Question: i have this for loop that generates labels for each data entry in the array? what i need to do now is write an if statement to check if a certain label is clicked because only that one id has more data in it to display in the next page, for the rest of the buttons i only want an alert to pop up saying there is no data available! following is the picture of the results and actual code!
PIC:

i only want purchase sundry's label's id to go to next page the rest should throw alert!
here is code:
'''
$(document).ready(function() {
$.getJSON("http://41.134.206.60/wf7_api/api/inbox/johnny", function(data){
for(var i = 0; i < data.length; i++) {
var high = data[i].High;
var medium = data[i].Medium;
var low = data[i].Low;
var sum = high + medium + low;
$("#showdata").html("tasks");
$("#shownames").append("<label id="+ data[i].ProcessID +" onclick="+"redirectme();"+" style="+"text-align:center;"+"font-size:x-large;"+">"+ data[i].ProcessName +"</label><label style="+"font-size:x-large;"+">("+sum+")</label><labels class="+"lowpic"+" id="+"righty"+">"+low+"</labels><labels class="+"mediumpic"+" id="+"righty"+">"+medium+"</labels><labels class="+"highpic"+" id="+"righty"+">"+high+"</labels></br>");
};
} , 'json');
});
function redirectme(){
var r = document.getElementById("76");
window.location.href = "Datapage.html";
}
'''
what currently is happening is every label is going to Datapage.hmtl, i only want the one label with a specific id to go to the datapage.html, the rest should throw an alert? how do i get this done? i am new to this!
using cordova/html5/javascript/jquery/visual studio 2010
thanks in advance
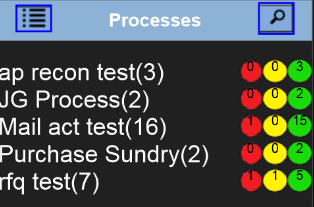
Answer: This whole section of code needs a rewrite but if you just need it to work then this is what you need to change:
'''
$("#shownames").append("<label id="+ data[i].ProcessID +" onclick="+"redirectme(" + data[i].ProcessID + ");"+" style="+"text-align:center;"+"font-size:x-large;"+">"+ data[i].ProcessName +"</label><label style="+"font-size:x-large;"+">("+sum+")</label><labels class="+"lowpic"+" id="+"righty"+">"+low+"</labels><labels class="+"mediumpic"+" id="+"righty"+">"+medium+"</labels><labels class="+"highpic"+" id="+"righty"+">"+high+"</labels></br>");
'''
And the handling function:
'''
function redirectme(processId){
if(processId == 76)
{
window.location.href = "Datapage.html";
} else {
// write your logic to show the popup or w/e.
}
}
'''
I'm happy to do a fiddle for you in a way that would be much easier to maintain and change if you're interested just drop a comment below.